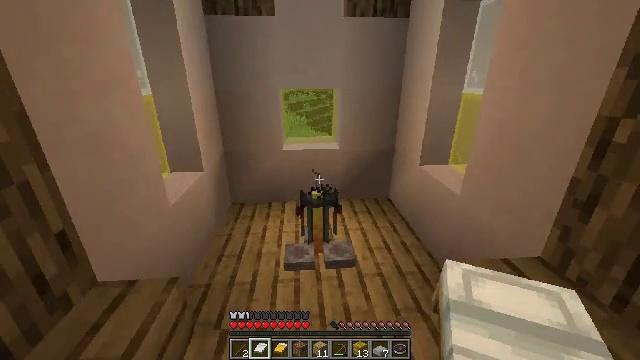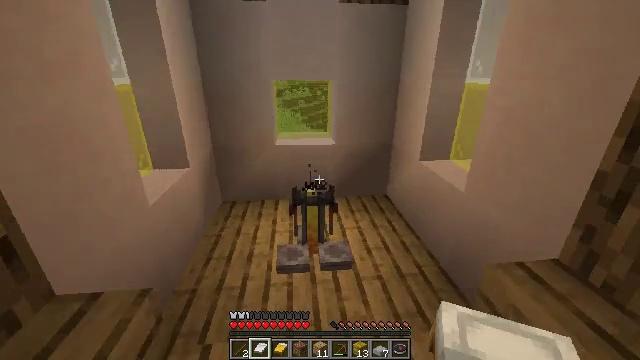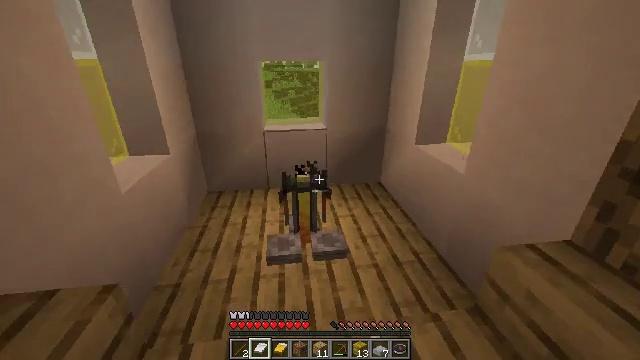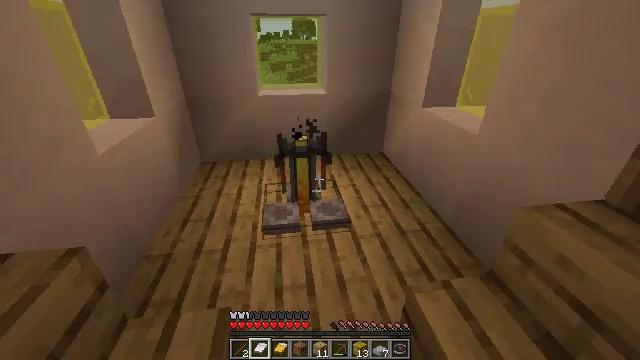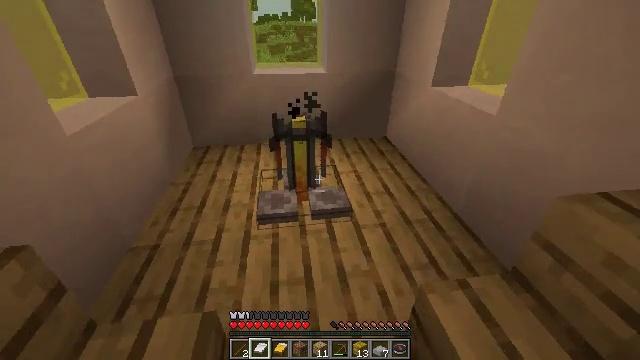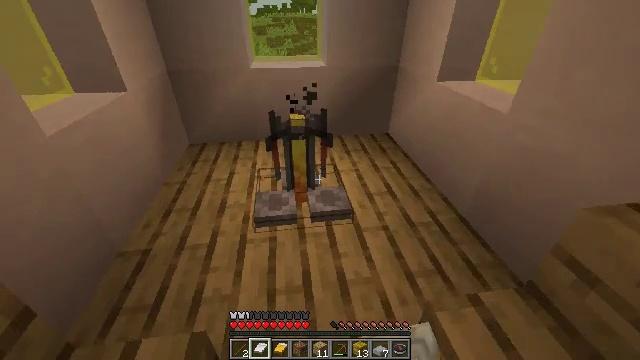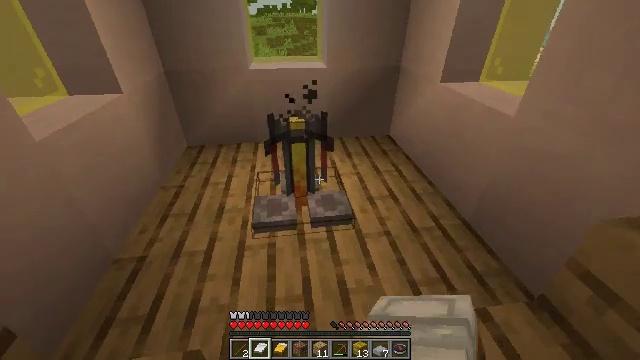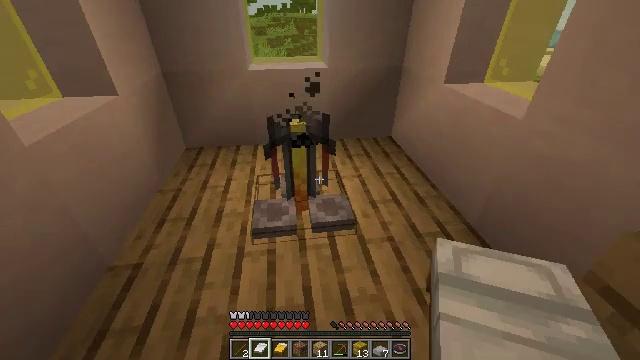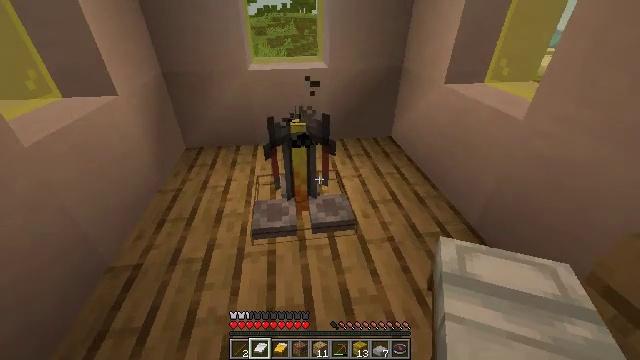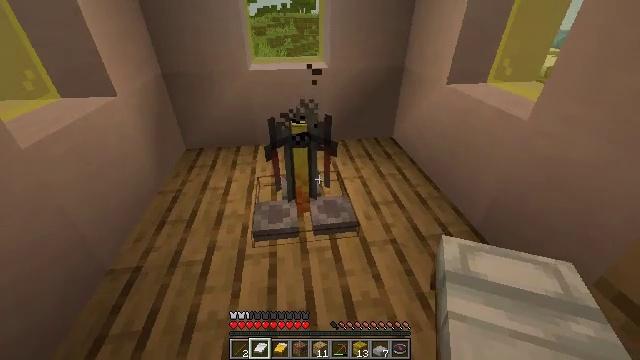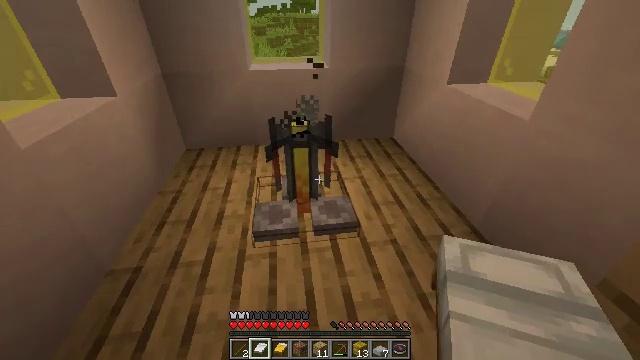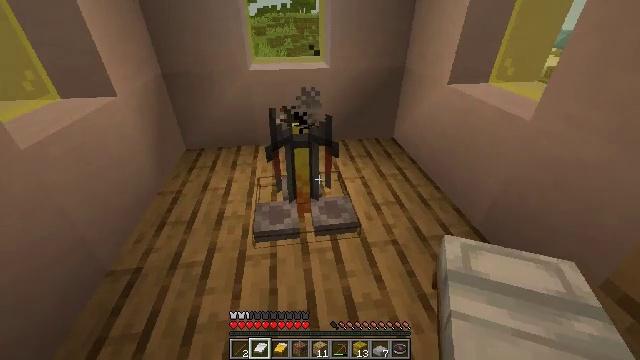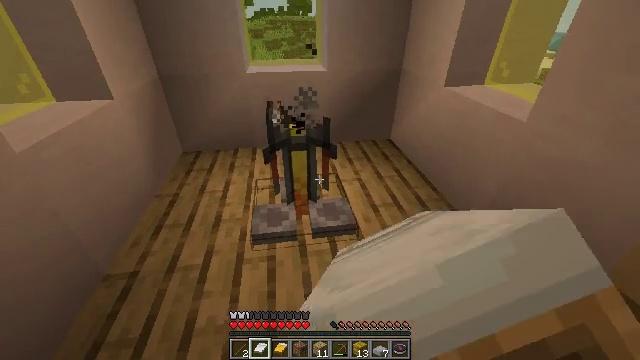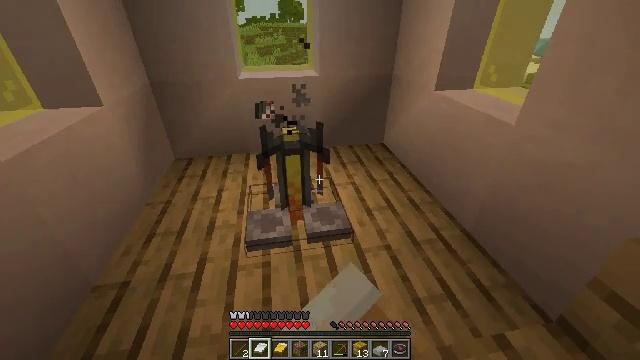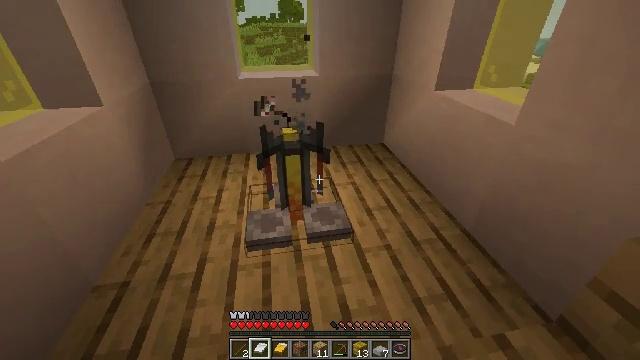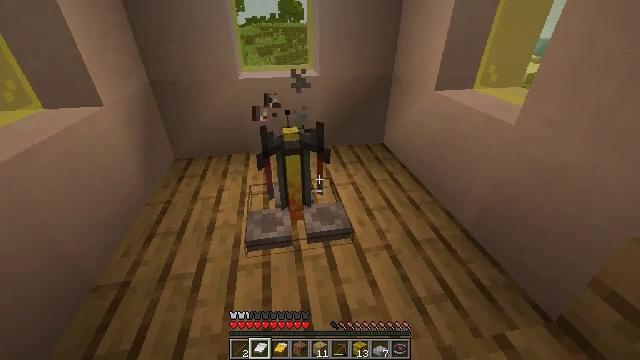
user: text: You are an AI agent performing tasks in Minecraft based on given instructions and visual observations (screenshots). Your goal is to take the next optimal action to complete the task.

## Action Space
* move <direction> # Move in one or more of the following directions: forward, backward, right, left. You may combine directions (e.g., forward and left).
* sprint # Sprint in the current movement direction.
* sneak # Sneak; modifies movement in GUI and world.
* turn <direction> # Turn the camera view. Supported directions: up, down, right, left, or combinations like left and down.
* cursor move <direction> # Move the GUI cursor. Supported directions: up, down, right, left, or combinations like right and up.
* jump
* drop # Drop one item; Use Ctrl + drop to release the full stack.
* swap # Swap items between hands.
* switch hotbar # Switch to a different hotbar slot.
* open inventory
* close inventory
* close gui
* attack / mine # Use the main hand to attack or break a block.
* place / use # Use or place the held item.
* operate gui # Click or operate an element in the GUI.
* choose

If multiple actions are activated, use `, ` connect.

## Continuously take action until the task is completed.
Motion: motion action
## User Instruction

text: Retrieve the brewing stand by breaking it.
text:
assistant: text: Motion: move forward, turn right, attack / mine
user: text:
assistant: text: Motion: move forward, turn right and down, attack / mine
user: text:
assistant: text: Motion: move forward, turn down, attack / mine
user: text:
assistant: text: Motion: move forward, turn down, attack / mine
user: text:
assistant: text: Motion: turn down, attack / mine
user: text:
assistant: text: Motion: attack / mine
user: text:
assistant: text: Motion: attack / mine
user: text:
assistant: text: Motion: attack / mine
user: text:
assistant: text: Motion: attack / mine
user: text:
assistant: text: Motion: attack / mine
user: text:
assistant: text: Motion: attack / mine
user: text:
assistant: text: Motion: attack / mine
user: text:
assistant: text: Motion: turn right and up
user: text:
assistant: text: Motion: no_op
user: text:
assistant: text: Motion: no_op
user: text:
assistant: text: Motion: no_op
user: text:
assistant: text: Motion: no_op
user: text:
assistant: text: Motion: no_op
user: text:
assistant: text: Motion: no_op
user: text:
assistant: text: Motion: no_op
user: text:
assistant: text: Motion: no_op
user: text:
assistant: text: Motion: no_op
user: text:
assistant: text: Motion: no_op
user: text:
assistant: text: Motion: no_op
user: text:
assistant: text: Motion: no_op
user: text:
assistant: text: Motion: no_op
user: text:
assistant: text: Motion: no_op
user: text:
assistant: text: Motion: no_op
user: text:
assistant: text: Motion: no_op
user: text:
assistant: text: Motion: no_op